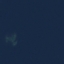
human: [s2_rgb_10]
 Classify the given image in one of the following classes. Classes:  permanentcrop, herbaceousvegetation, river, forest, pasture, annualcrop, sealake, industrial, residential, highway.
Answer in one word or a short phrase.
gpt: SeaLake